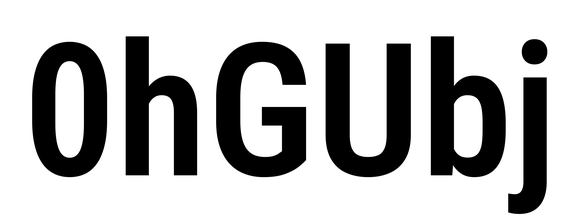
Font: Roboto_Condensed_SemiBold